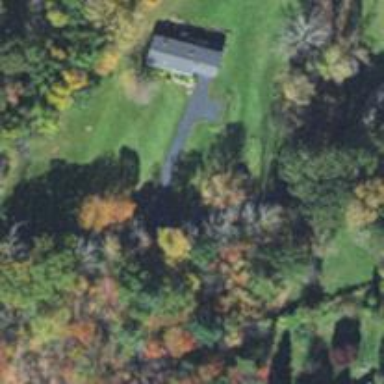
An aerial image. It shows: Driveway.